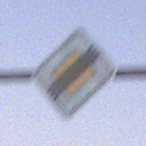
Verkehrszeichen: EndeVorfahrtsstrasse
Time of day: Dusk
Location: Outdoor (Nature)
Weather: Clear
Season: NotSpecified
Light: Natural